Question: I am trying to install and start a service with prunsrv.exe for an application
I am able to install the service alright but the service wont start up and gives me an error

Also following is the configuration that is used to install the service using prunsrv.exe
'''
set SERVICE_NAME=TestService
REM Service log configuration
set PR_LOGPREFIX=%SERVICE_NAME%
set PR_LOGPATH=D:\setups\Commons_Daemon\commons-daemon-1.0.14-bin-windows\logs
set PR_STDOUTPUT=auto
set PR_STDERROR=auto
set PR_LOGLEVEL=INFO
REM Path to java installation
set PR_JVM=C:\Program Files\Java\jre1.6.0_04in\client\jvm.dll
set PR_CLASSPATH=D:\setups\Commons_Daemon\commons-daemon-1.0.14-bin-windows emp.jar;
REM Startup configuration
set PR_STARTUP=auto
set PR_STARTMODE=java
set PR_STARTCLASS=Trys.AppLauncher
set PR_STARTMETHOD=start
REM Shutdown configuration
set PR_STOPMODE=java
set PR_STOPCLASS=Trys.AppLauncher
set PR_STOPMETHOD=stop
REM JVM configuration
set PR_JVMMS=64
set PR_JVMMX=128
set PR_JVMSS=4000
REM Install service
prunsrv.exe //IS//%SERVICE_NAME%
'''
The above config is packaged to a batch file is executed to install the service
Please tell me where i am going wrong
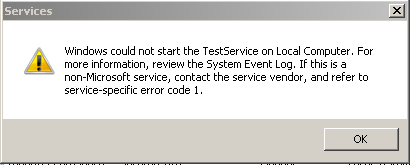
Answer: The reason for this error was that i did not rename 'prunsrv.exe' to 'TestService.exe'. Similarly Prunmgr.exe has to be TestServicew.exe.
Very important that these files are renamed.